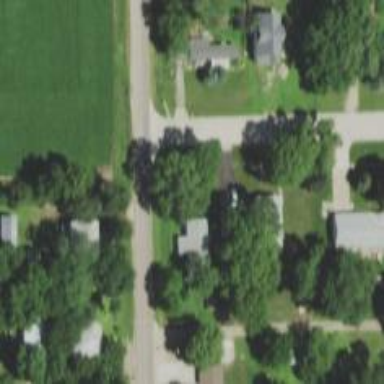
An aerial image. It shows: Residential road with sidewalk on the left.